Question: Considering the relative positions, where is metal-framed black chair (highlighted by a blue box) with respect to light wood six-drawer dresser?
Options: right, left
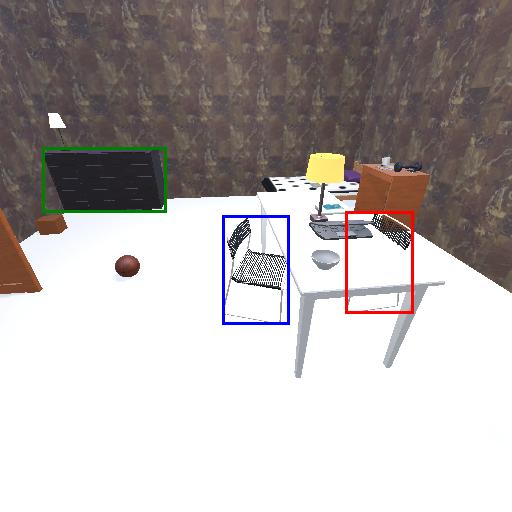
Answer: right